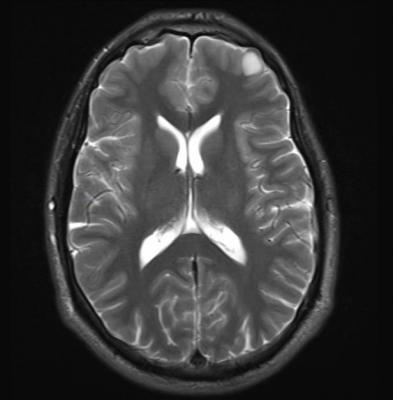
Label: notumor